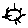
Label: sun